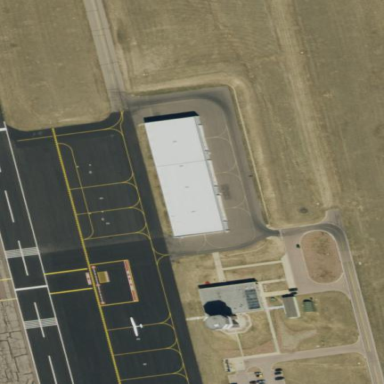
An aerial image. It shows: Apron at the airport.